Question: I am currently working on a vb.net application (winforms) and my task is to somehow import collada files(.dae) files and make them viewable from inside the application.
What worked for me is this: In a simple html5 webpage, I used three.js, colladaloader.js and I was able to view the animation in my web browser.
So I thought I can just import this into the vb.net application using the webrowser/webkotbrowser toolbox component. But alas, what worked in a normal html browser did not inside the application.
The browser that we import in the application doesn't support webgl (even the webkit version doesn't support it).
This is what I get instead of the animation

Again, it works fine inside a web browser like Chrome or Safari, but not IE.
Any help to make this possible in vb.net is highly appreciated.
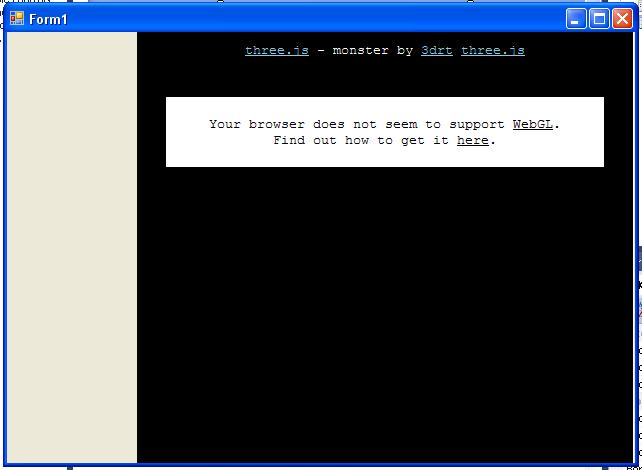
Answer: You will probably have to use a NON-IE based web browser control, see this post:
<URL>
his geckoFX link is outdated I think...
<URL>
<URL>
This one costs money:
<URL>